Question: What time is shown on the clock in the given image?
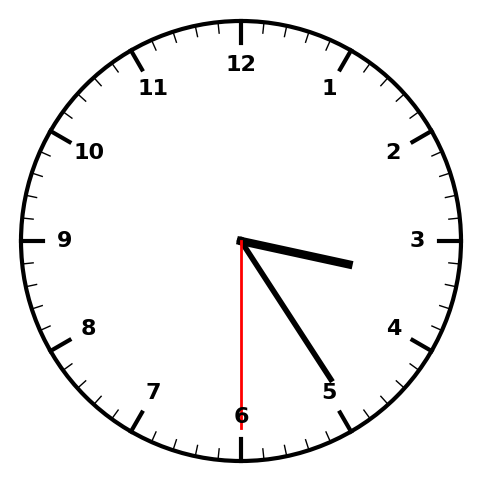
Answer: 03:24:30